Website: walmart
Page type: delivery-shipping
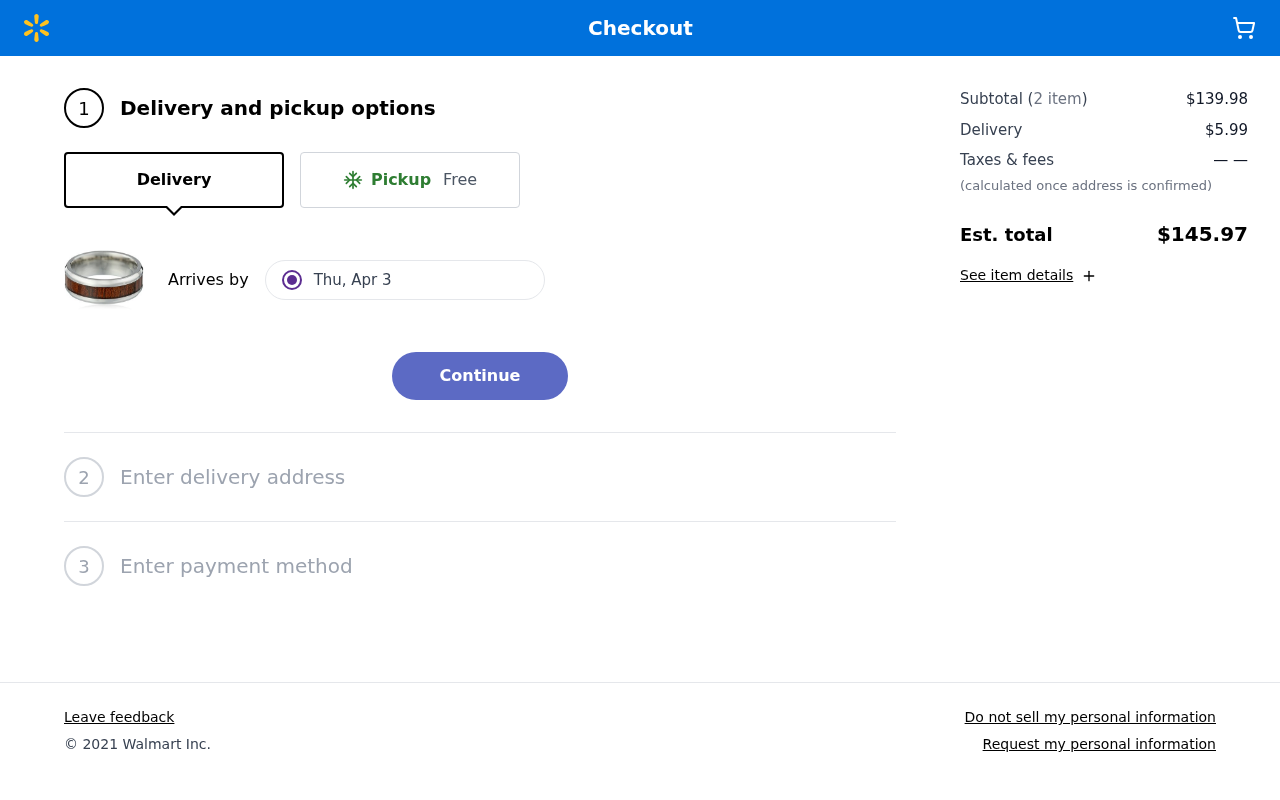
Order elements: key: ORDER_DELIVERY_DATE
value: Thu, Apr 3
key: ORDER_NUM_ITEMS
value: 2 item
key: ORDER_SUBTOTAL
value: $139.98
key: ORDER_SHIPPING_COST
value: $5.99
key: ORDER_TOTAL
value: $145.97